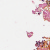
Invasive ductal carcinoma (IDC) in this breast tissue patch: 0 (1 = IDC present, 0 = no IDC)